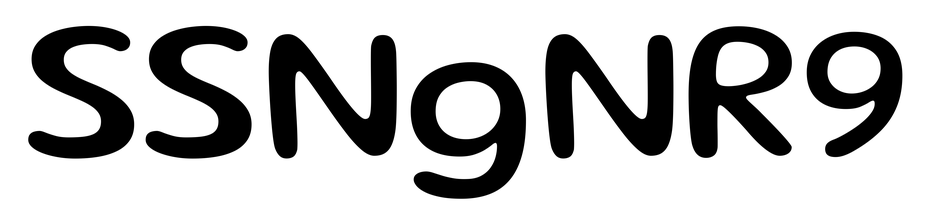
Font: Gluten_Regular